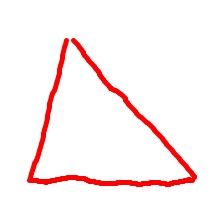
Shape: triangle